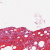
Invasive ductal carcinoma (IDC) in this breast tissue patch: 0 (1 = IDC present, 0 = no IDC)